Question: There's a compile error in VBA that reads as follows:

>
To produce this compile error, you just need a function:
'''
Public Function Foo(ByVal x As Integer) As Integer
Foo = x
End Function
'''
..And then a function call - for example:
'''
Public Sub Test()
Foo(42) = 12
End Sub
'''
If I remove the 'As Integer' return type from the function's signature, I get a function that returns an implicit 'Variant', and the compiler is satisfied - but now there's a run-time error 424 / "Object Required".
So I make the function return an actual object:
'''
Public Function Foo(ByVal x As Integer) As Object
Dim result As Collection
Set result = New Collection
result.Add x
Set Foo = result
End Function
Public Sub Test()
Foo(42) = 12
End Sub
'''
Now at run-time the error is 438 / "Object doesn't support this property or method" - obviously, that 'Test' method makes no sense whatsoever.
I cannot for the life of me think of anything that would be a valid, legitimate (and warranted?) use of a .
That compile error exists for a reason, so there be a valid use case. What is it?
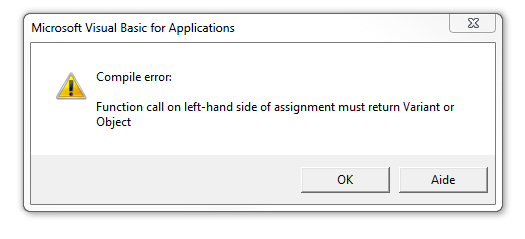
Answer: If the function were to return a 'Variant', and that 'Variant' contains an 'Object' (i.e. the 'Variant' type is VT_DISPATCH), that object has a default "property put", then the assignment is valid, and the assignment is set to that default property.
In all other cases, it isn't.